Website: home-depot
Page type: cart
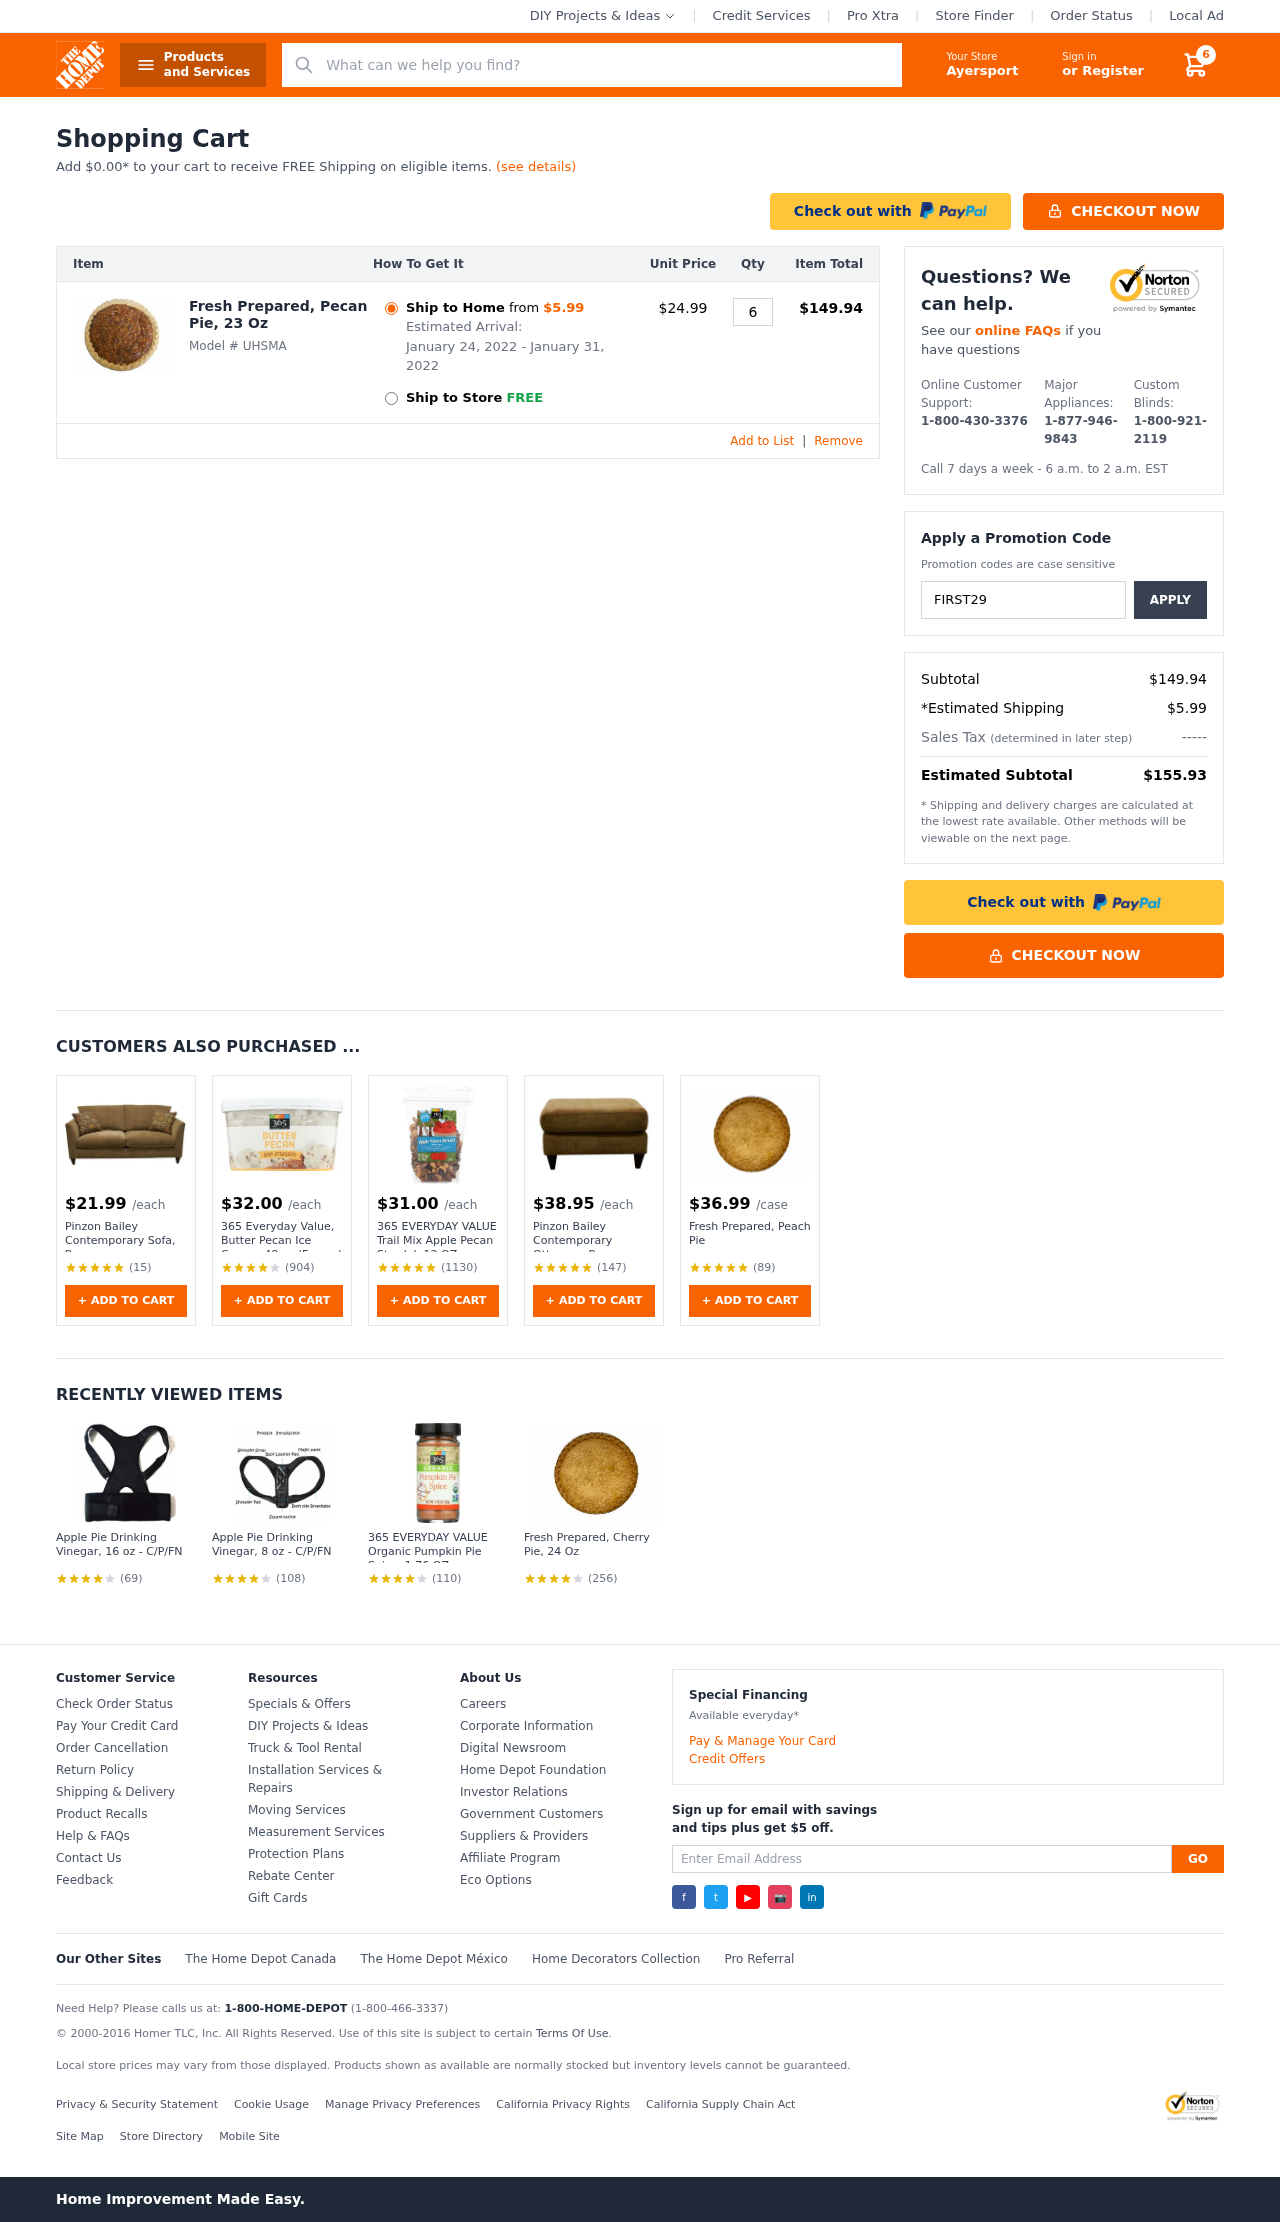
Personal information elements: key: PII_CITY
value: Ayersport
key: PII_PROMO_CODE
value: FIRST29
Product elements: key: PRODUCT1_NAME
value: Fresh Prepared, Pecan Pie, 23 Oz
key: PRODUCT1_PRICE
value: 24.99
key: PRODUCT1_QUANTITY
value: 6
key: PRODUCT2_PRICE
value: $21.99
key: PRODUCT2_NAME
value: Pinzon Bailey Contemporary Sofa, Pecan
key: PRODUCT2_NUM_RATINGS
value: (15)
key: PRODUCT3_PRICE
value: $32.00
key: PRODUCT3_NAME
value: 365 Everyday Value, Butter Pecan Ice Cream, 48 oz (Frozen)
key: PRODUCT3_NUM_RATINGS
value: (904)
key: PRODUCT4_PRICE
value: $31.00
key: PRODUCT4_NAME
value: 365 EVERYDAY VALUE Trail Mix Apple Pecan Strudel, 12 OZ
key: PRODUCT4_NUM_RATINGS
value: (1130)
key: PRODUCT5_PRICE
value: $38.95
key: PRODUCT5_NAME
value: Pinzon Bailey Contemporary Ottoman, Pecan
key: PRODUCT5_NUM_RATINGS
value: (147)
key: PRODUCT6_PRICE
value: $36.99
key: PRODUCT6_NAME
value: Fresh Prepared, Peach Pie
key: PRODUCT6_NUM_RATINGS
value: (89)
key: PRODUCT7_NAME
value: Apple Pie Drinking Vinegar, 16 oz - C/P/FN
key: PRODUCT7_NUM_RATINGS
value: (69)
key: PRODUCT8_NAME
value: Apple Pie Drinking Vinegar, 8 oz - C/P/FN
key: PRODUCT8_NUM_RATINGS
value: (108)
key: PRODUCT9_NAME
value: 365 EVERYDAY VALUE Organic Pumpkin Pie Spice, 1.76 OZ
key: PRODUCT9_NUM_RATINGS
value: (110)
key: PRODUCT10_NAME
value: Fresh Prepared, Cherry Pie, 24 Oz
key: PRODUCT10_NUM_RATINGS
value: (256)
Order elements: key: ORDER_NUM_ITEMS
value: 6
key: AMOUNT_TO_FREE_SHIPPING
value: $0.00
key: ORDER_SHIPPING_DATE
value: January 24, 2022
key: ORDER_DELIVERY_DATE
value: January 31, 2022
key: ORDER_ITEM_TOTAL
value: $149.94
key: ORDER_SUBTOTAL
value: $149.94
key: ORDER_SHIPPING_COST
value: $5.99
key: ORDER_TOTAL
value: $155.93
Search elements: key: HEADER_SEARCH
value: What can we help you find?